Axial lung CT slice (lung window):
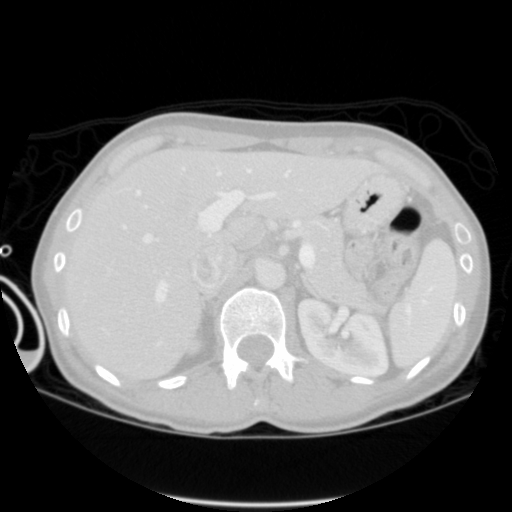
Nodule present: no